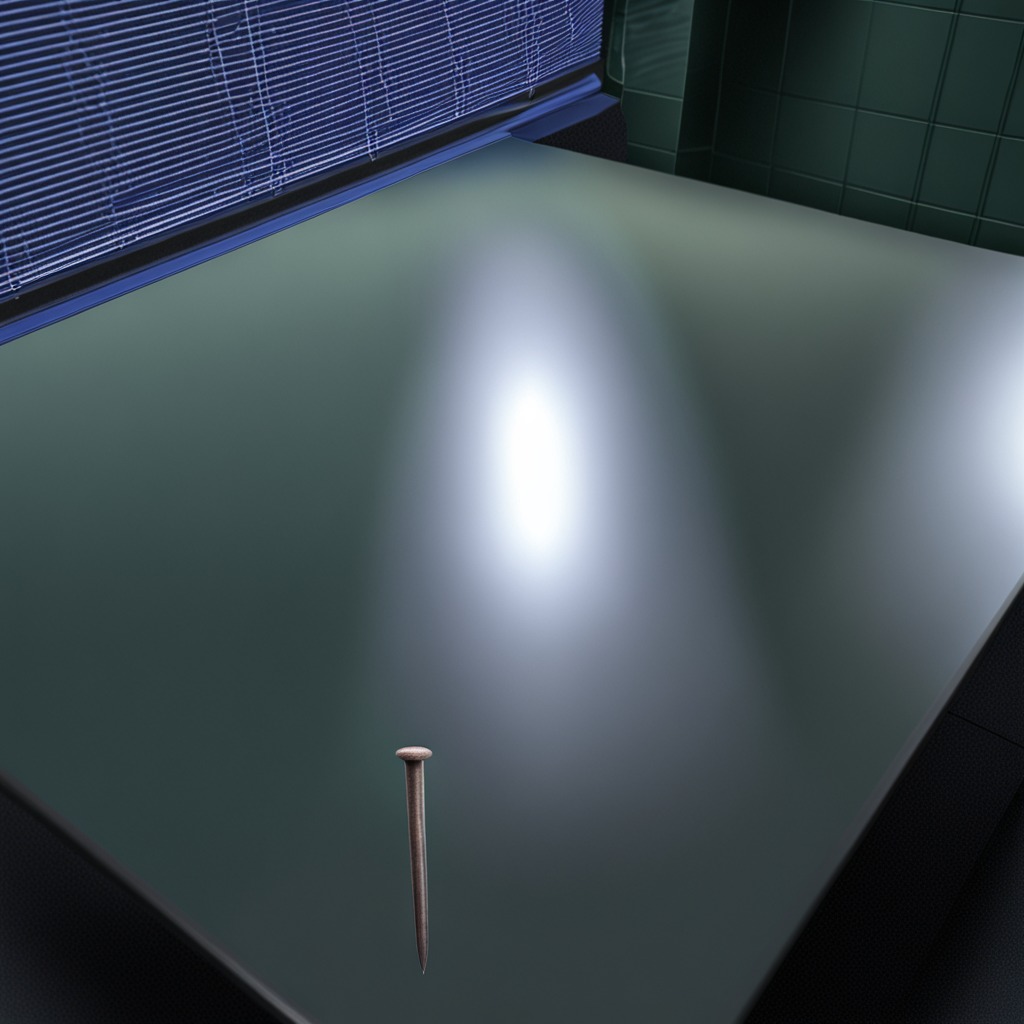
An iron nail is lying on a clean empty table in a railway signal maintenance room lit by harsh overhead fluorescents photorealistic surface textures crisp shadows high dynamic range